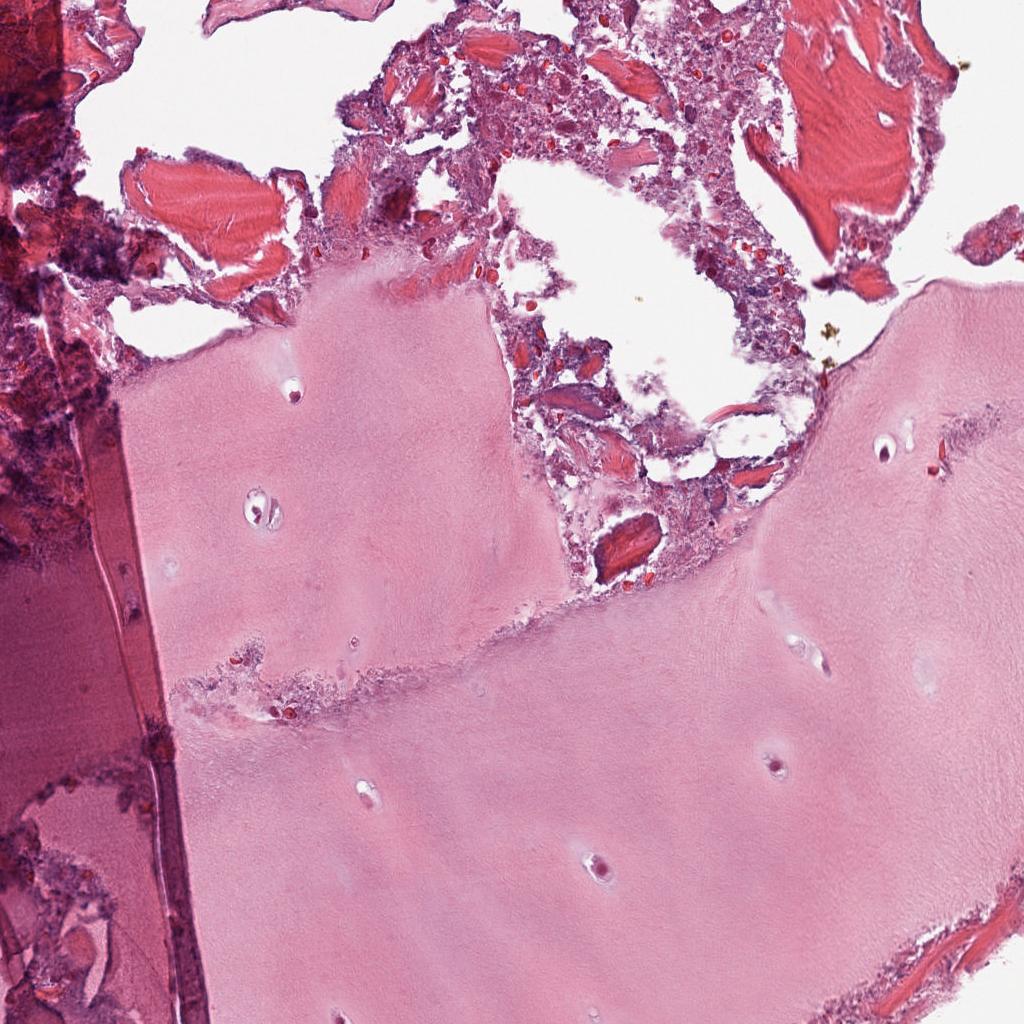
Label: Non-Tumor